Question: How do you make an horizontal box-and-whiskers plot in gnuplot? Similarly to this one:

Gnuplot can easily be used to produce vertical box-and-whiskers plots with the 'candlesticks' and 'whiskerbars' keywords, but I have not managed to find any example of an horizontal candlesticks/box-and-whiskers horizontal plot produced via gnuplot online.
Example of a vertical plot produced by gnuplot:
<URL>
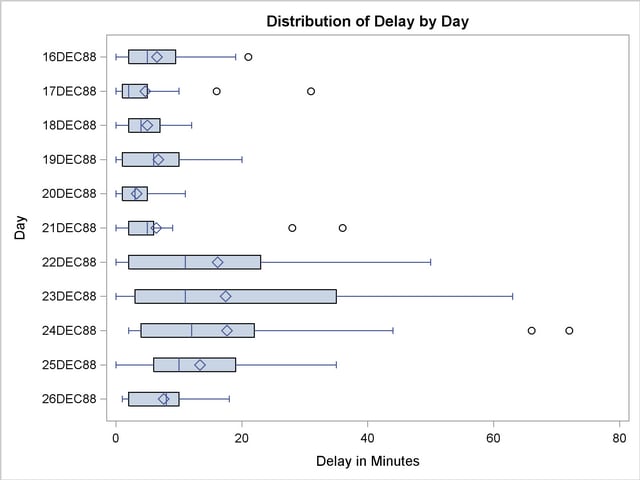
Answer: Gnuplot generally doesn't switch directions well... for example you can't plot rows instead of columns, and it's hard to make histograms (or any other kind of plot) go horizontal instead of vertical.
People have made horizontal histograms, however, and you might be able to modify the code found <URL>.